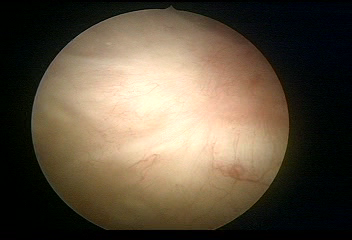
Modality: WLC
Class: Normal mucosa
Bladder cancer association: No